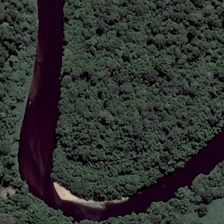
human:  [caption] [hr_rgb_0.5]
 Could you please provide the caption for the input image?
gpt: the forest is thick and vast .

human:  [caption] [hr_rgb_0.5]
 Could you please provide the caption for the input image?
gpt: a broad river passes through the forest .

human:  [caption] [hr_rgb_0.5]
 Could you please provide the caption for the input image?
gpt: the forest is thick and vast .

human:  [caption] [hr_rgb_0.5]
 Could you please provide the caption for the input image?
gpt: a broad river passes through the forest .

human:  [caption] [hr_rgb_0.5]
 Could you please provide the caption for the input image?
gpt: a broad river passes through the forest .